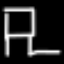
Label: chair